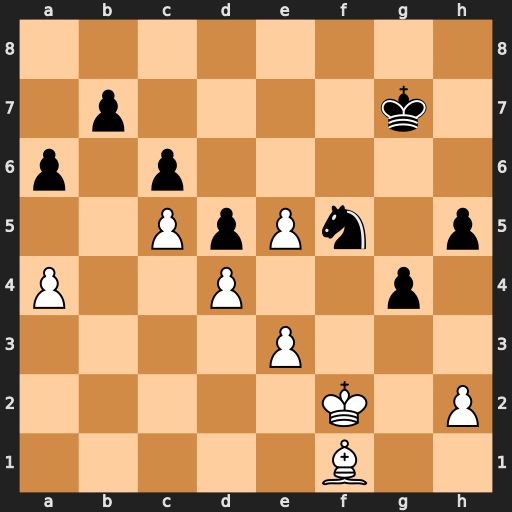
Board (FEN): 8/1p4k1/p1p5/2PpPn1p/P2P2p1/4P3/5K1P/5B2
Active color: w
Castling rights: -
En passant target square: -
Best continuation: Bd3 Ne7 Kg3